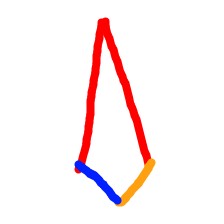
Shape: kite